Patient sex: M
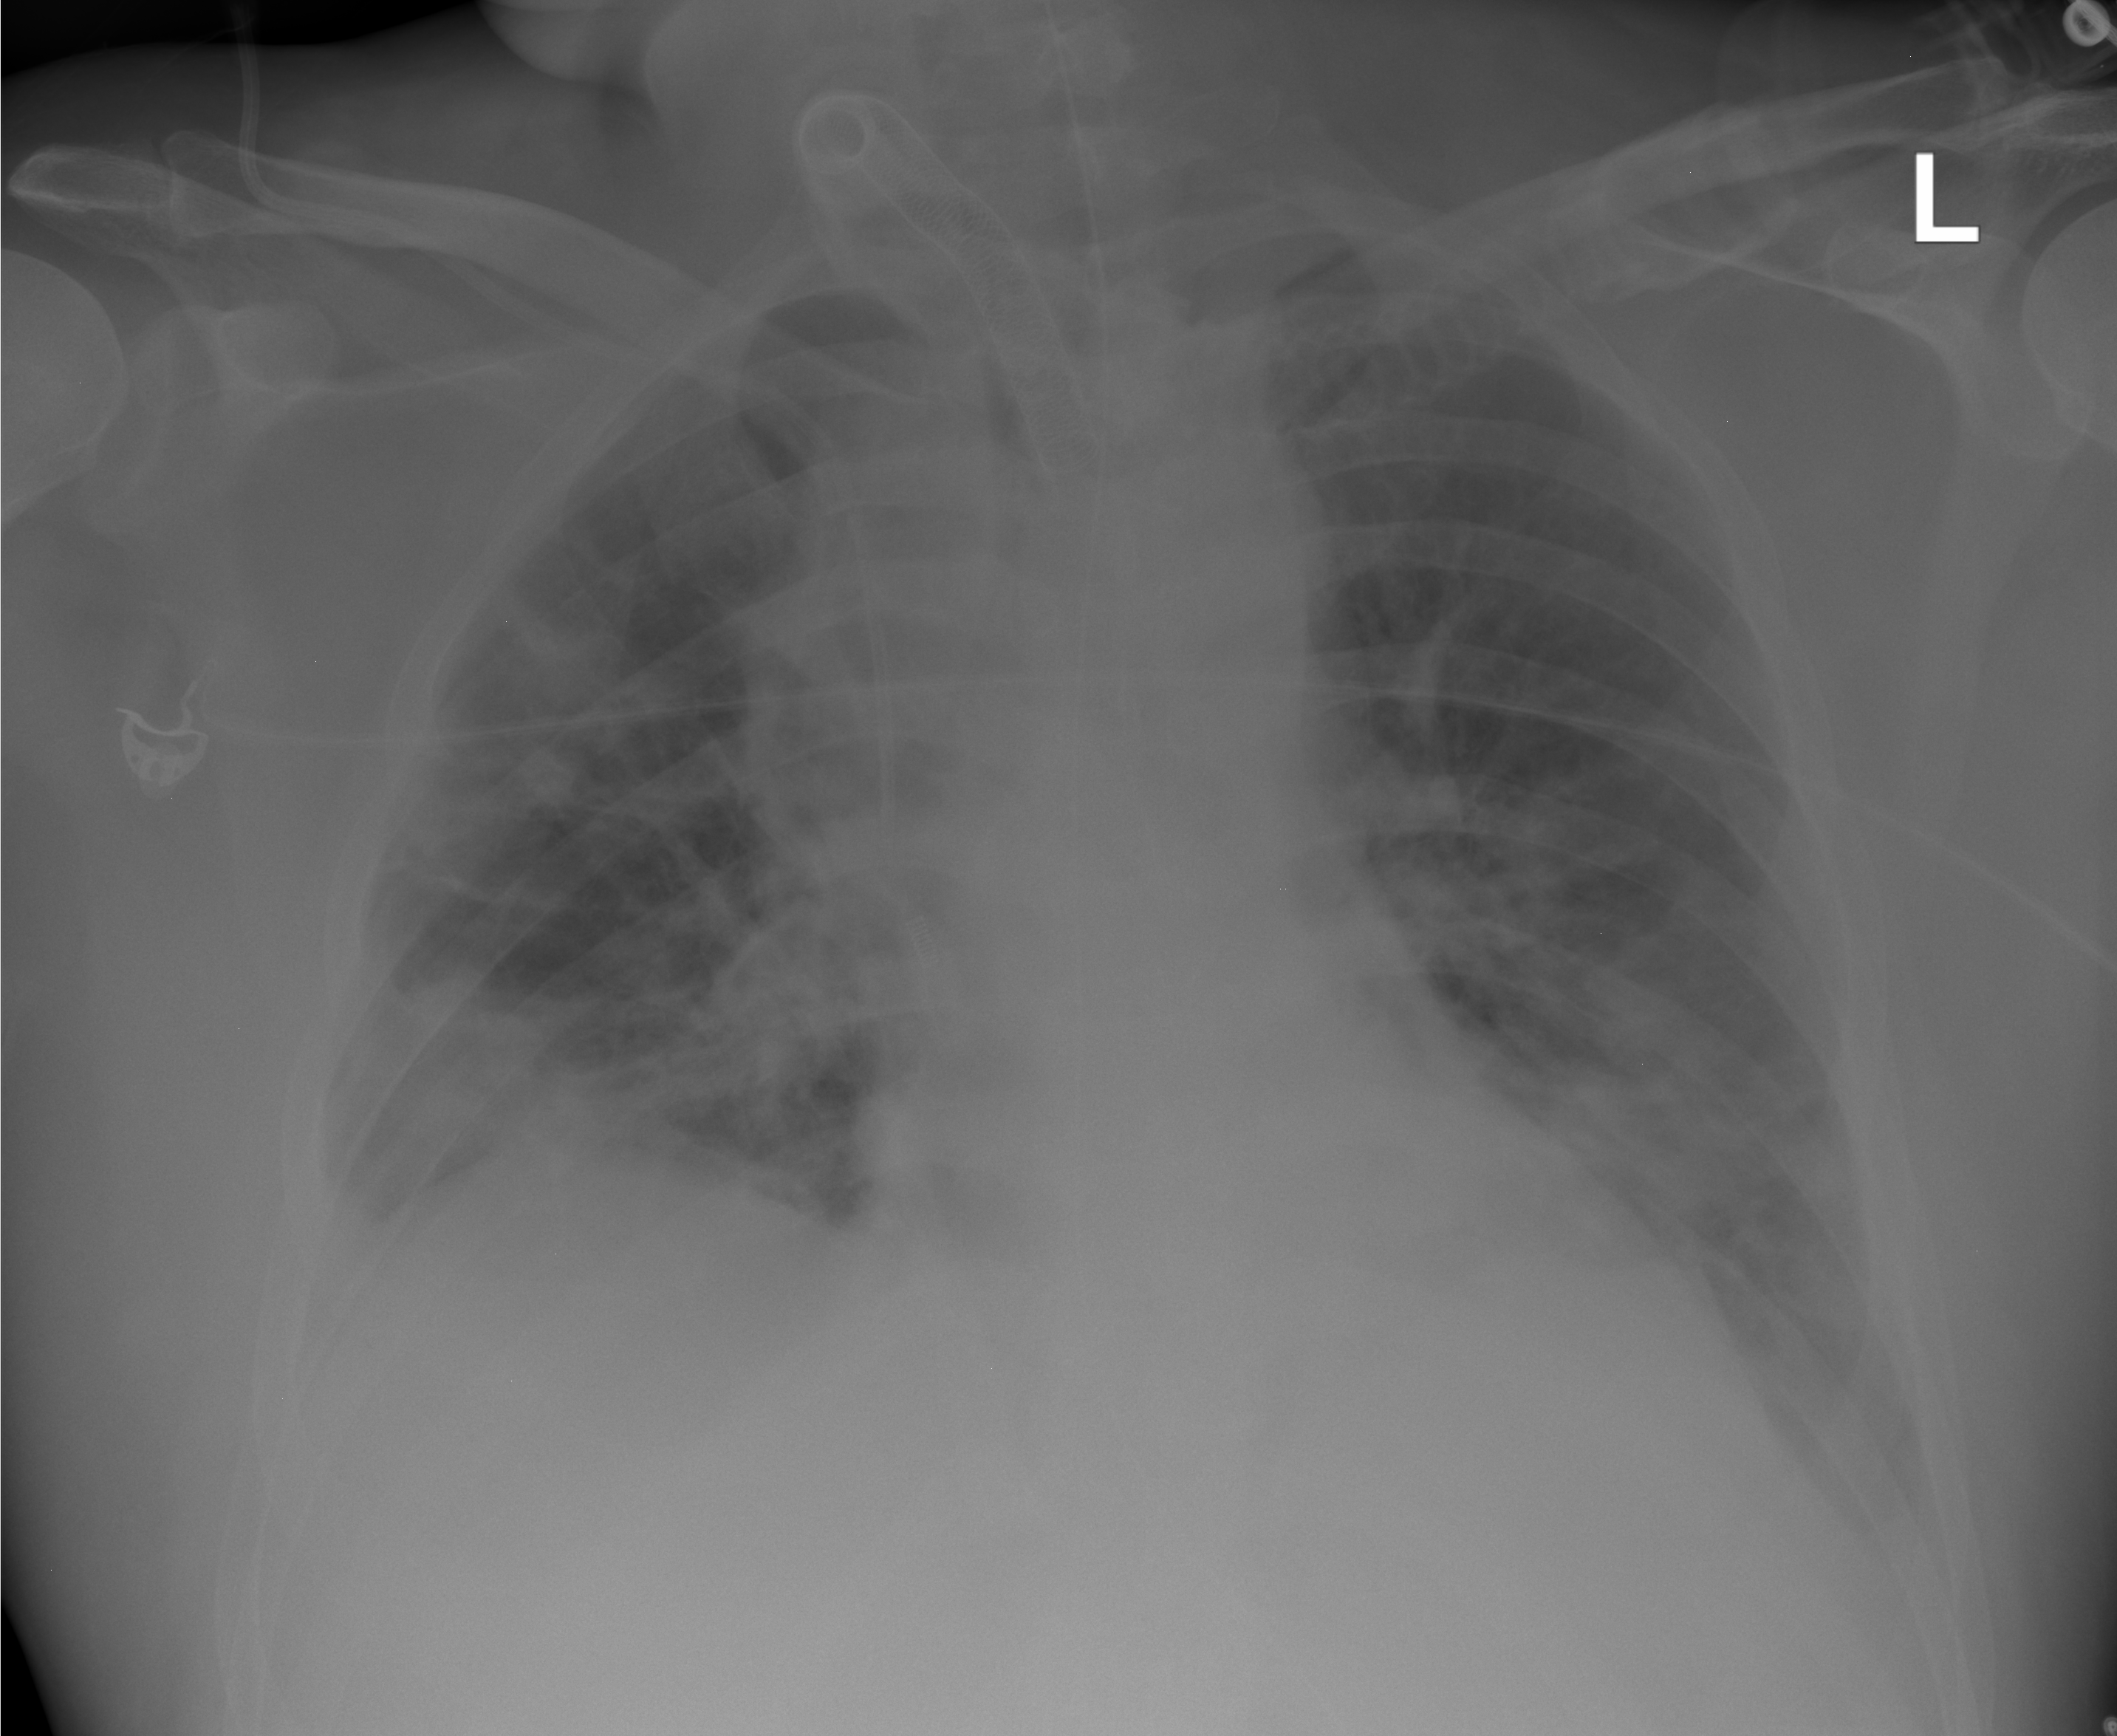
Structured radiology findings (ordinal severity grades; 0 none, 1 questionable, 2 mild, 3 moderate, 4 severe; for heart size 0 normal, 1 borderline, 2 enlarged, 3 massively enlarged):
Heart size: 0
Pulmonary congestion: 0
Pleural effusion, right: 2
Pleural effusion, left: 2
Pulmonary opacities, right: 3
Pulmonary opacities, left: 3
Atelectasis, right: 2
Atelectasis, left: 2